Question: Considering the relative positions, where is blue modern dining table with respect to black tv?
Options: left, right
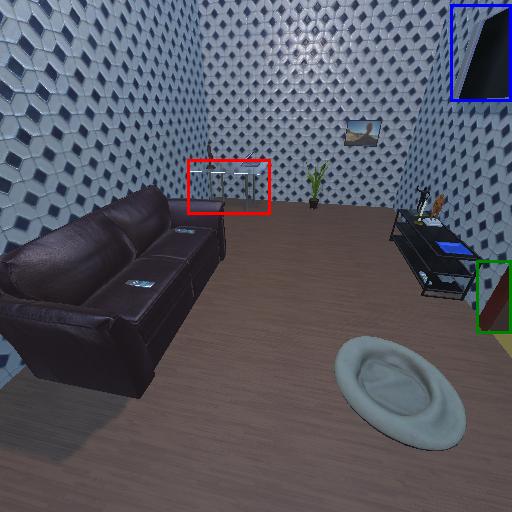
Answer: left